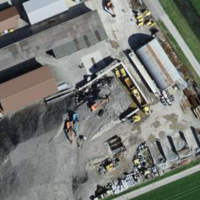
EUNIS habitat code: 54
Species observed at this site:
Corvus corone
Dendrocopos major
Turdus viscivorus
Buteo buteo
Larus michahellis
Erithacus rubecula
Pica pica
Phoenicurus ochruros
Sitta europaea
Phoenicurus phoenicurus
Garrulus glandarius
Falco tinnunculus
Corvus corax
Cyanistes caeruleus
Anas platyrhynchos
Sturnus vulgaris
Chloris chloris
Troglodytes troglodytes
Streptopelia decaocto
Pyrrhula pyrrhula
Fringilla coelebs
Passer domesticus
Ptyonoprogne rupestris
Turdus merula
Columba palumbus
Phalacrocorax carbo
Parus major
Hirundo rustica
Milvus migrans
Motacilla alba